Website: macys
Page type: delivery-shipping
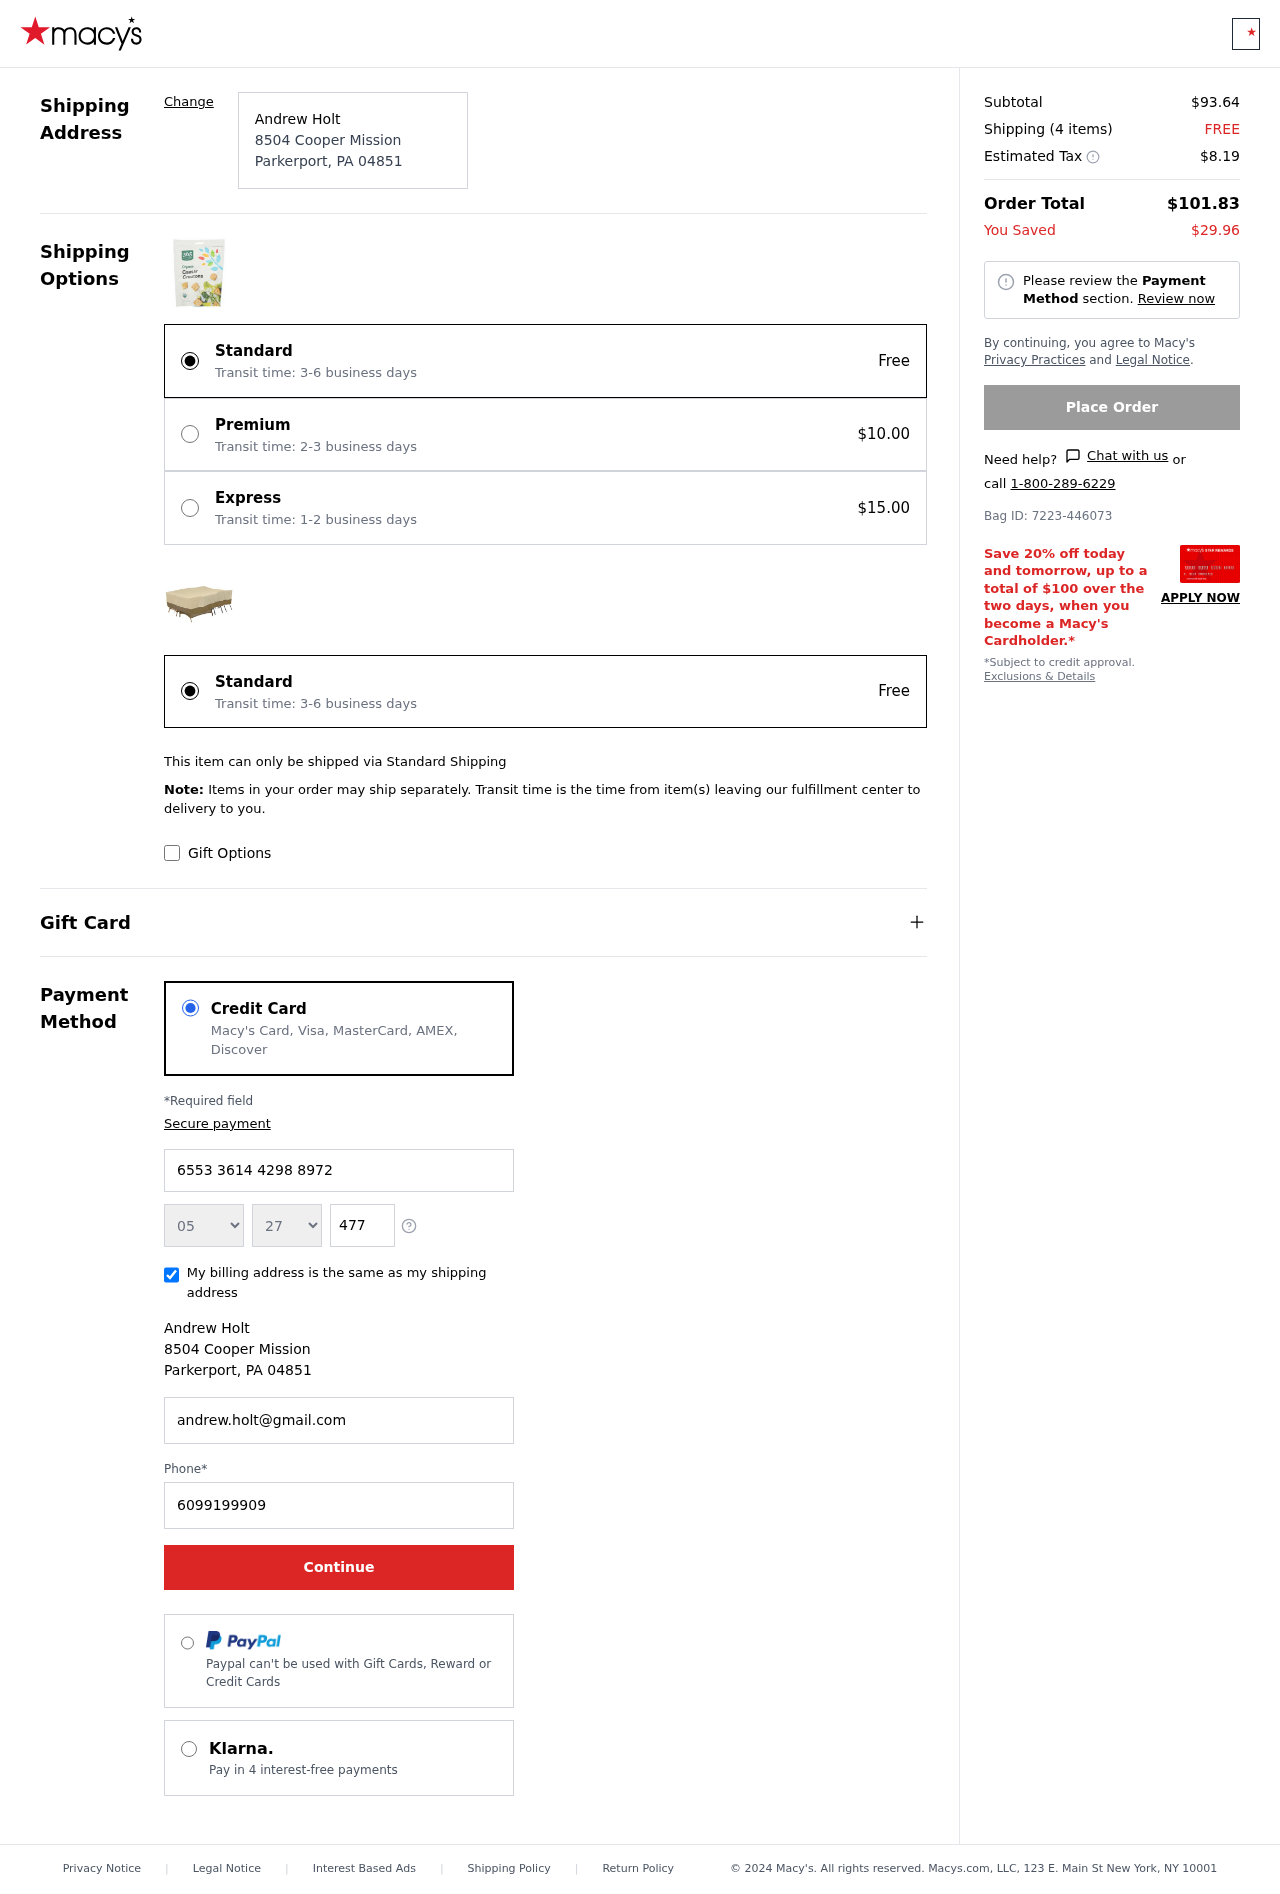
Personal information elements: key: PII_CARD_EXPIRY_MONTH
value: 05
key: PII_CARD_EXPIRY_YEAR
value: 27
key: PII_CITY
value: Parkerport
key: PII_CITY_STATE_ZIP
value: Parkerport, PA 04851
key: PII_FULLNAME
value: Andrew Holt
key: PII_POSTCODE
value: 04851
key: PII_STATE_ABBR
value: PA
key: PII_STREET
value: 8504 Cooper Mission
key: PII_CARD_NUMBER
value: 6553 3614 4298 8972
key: PII_CARD_CVV
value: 477
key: PII_EMAIL
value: andrew.holt@gmail.com
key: PII_PHONE
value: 6099199909
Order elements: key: ORDER_SUBTOTAL
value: $93.64
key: ORDER_NUM_ITEMS
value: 4
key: ORDER_SHIPPING_COST
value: FREE
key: ORDER_TAX
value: $8.19
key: ORDER_TOTAL
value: $101.83
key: ORDER_SAVINGS
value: $29.96
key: ORDER_BAG_ID
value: Bag ID: 7223-446073